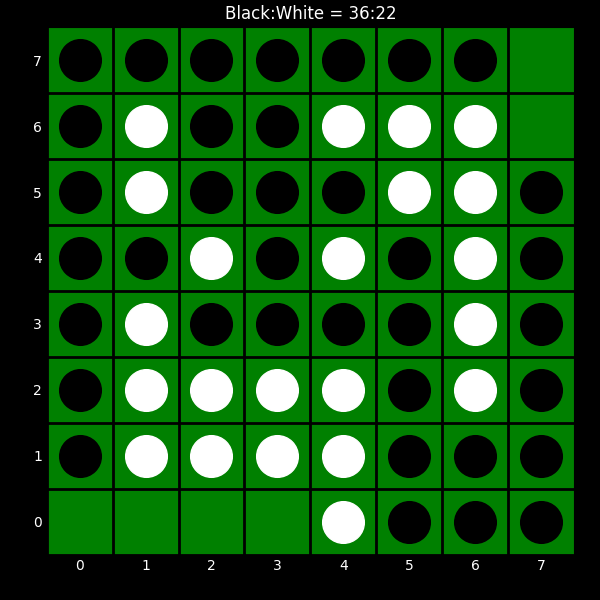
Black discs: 36
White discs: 22